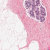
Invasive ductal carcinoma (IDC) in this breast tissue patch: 0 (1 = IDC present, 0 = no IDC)